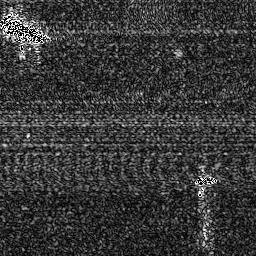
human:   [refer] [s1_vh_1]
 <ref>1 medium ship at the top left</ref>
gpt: <box>[[0, 5, 16, 17, 0]]</box>